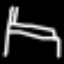
Label: bed